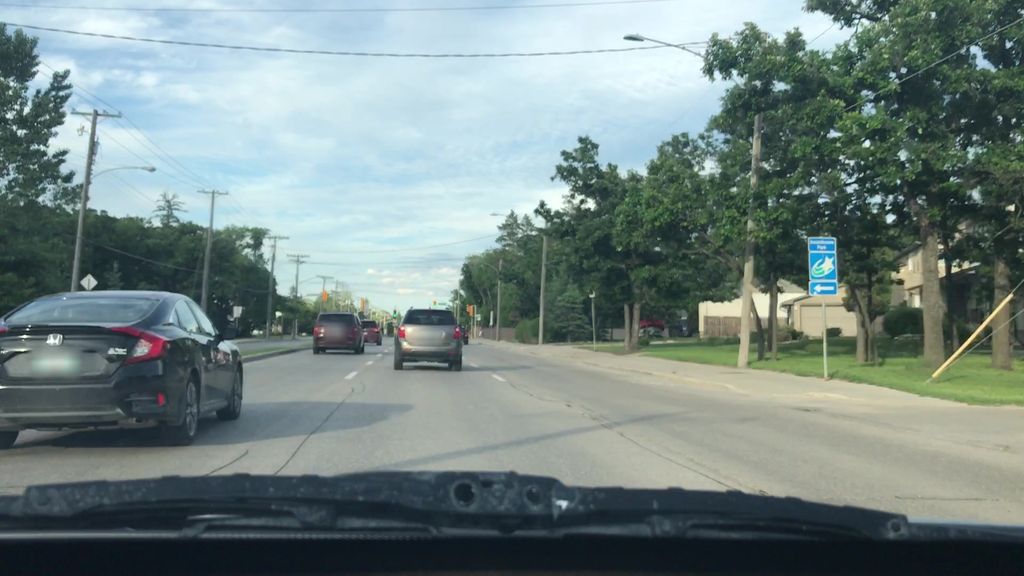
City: winnipeg